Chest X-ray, PA view. Patient: 53 years old, sex M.
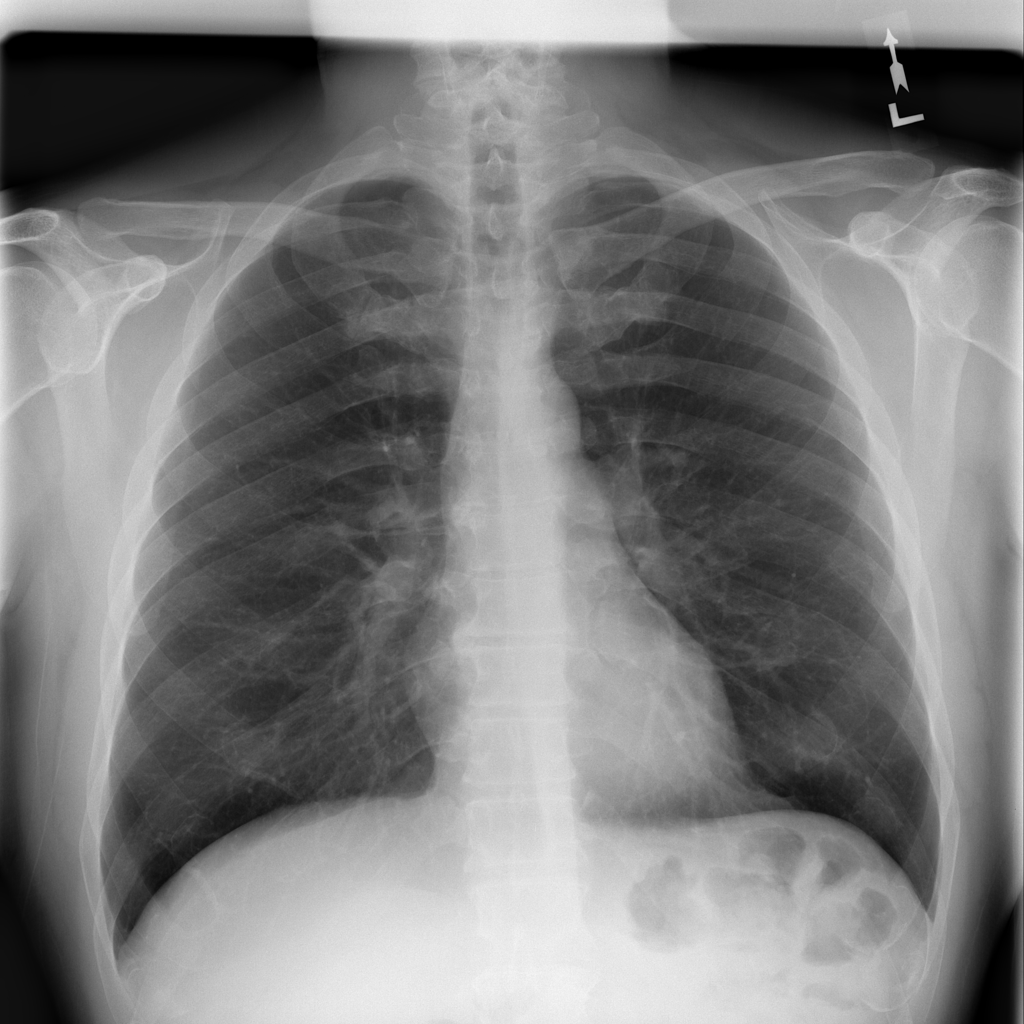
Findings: No Finding